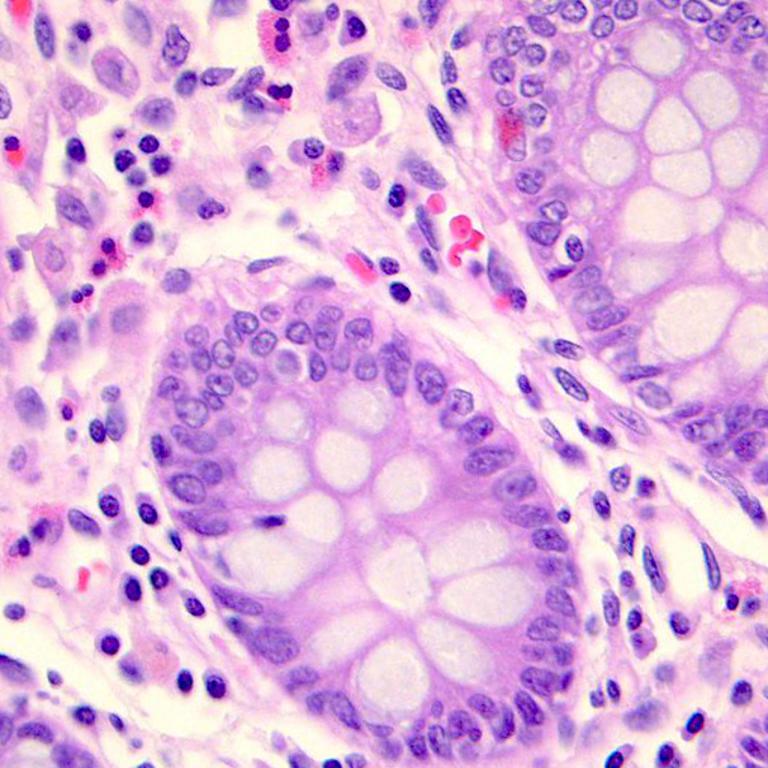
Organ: colon
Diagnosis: benign